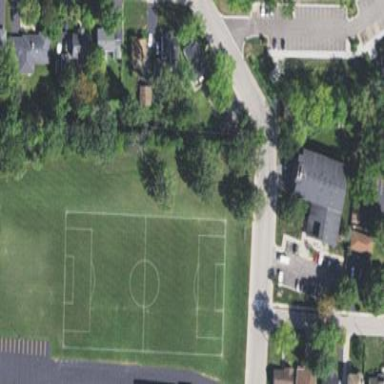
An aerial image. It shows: Soccer pitch with grass surface for leisure land.